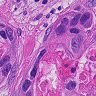
Metastatic tissue present: yes